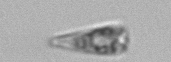
Label: Licmophora